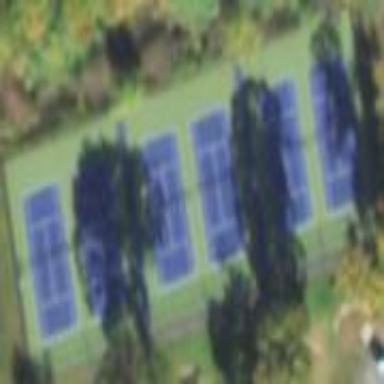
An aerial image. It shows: Tennis court in leisure pitch.